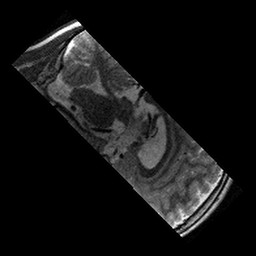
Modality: T2w
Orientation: sagittal
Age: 11
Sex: male
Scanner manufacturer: siemens
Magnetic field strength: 3 T
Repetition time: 9.23 s
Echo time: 0.067 s